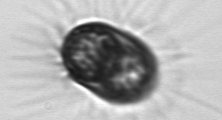
Label: Corethron_hystrix